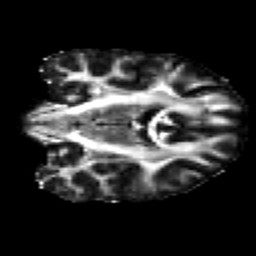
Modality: FA
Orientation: coronal
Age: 27
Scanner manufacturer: siemens
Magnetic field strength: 3 T
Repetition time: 2.2 s
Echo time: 0.084 s